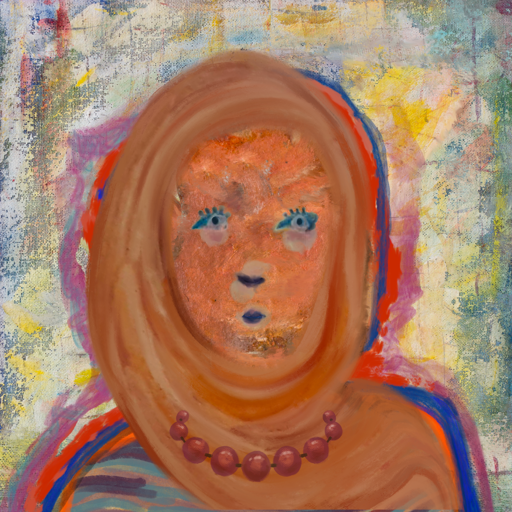
Background: Irani, Head And Neck Front: Boggyland, Face Front: Hill_Girl, Bust: Experience, Hair Front: Experience, Head Accessory: Pious_Lady_Scarf, Second Necklace: Blank, Necklace: Irani_2, Baby: Blank